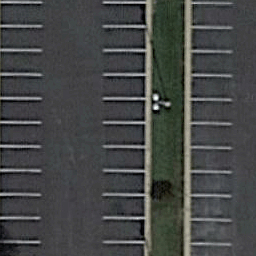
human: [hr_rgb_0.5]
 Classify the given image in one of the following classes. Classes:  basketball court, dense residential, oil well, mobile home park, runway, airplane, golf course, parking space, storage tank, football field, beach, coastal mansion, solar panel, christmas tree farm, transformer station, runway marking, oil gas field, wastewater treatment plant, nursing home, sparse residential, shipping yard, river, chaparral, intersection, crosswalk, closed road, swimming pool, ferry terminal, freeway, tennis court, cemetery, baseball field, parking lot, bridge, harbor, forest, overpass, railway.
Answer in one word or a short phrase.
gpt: parking space